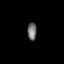
Tissue: lung
Cell type: Epithelial cells
Senescence score: 0.2083
Nuclear area (px): 155
Mean DAPI intensity: 116.335